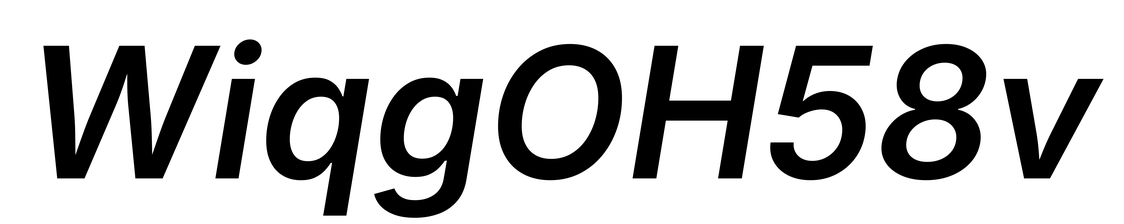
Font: Inter-Italic_SemiBold_Italic